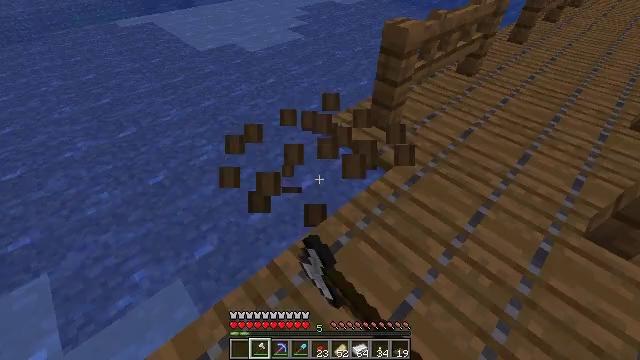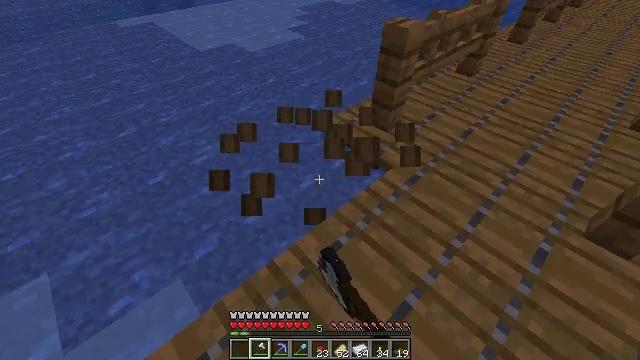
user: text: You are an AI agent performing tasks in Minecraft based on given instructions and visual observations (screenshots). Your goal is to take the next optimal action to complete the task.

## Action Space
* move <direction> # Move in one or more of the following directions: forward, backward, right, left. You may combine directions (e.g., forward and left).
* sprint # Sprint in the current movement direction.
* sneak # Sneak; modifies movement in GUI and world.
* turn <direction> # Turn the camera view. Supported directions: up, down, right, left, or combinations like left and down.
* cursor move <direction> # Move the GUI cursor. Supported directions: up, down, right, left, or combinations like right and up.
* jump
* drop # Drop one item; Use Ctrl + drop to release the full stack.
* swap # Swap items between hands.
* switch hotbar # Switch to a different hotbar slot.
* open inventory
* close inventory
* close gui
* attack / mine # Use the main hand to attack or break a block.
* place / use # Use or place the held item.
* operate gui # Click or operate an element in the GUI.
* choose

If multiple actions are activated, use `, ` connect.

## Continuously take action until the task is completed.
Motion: motion action
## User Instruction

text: Destroy the spruce trapdoor to collect it.
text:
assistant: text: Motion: attack / mine
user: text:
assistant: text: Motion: attack / mine